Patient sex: F
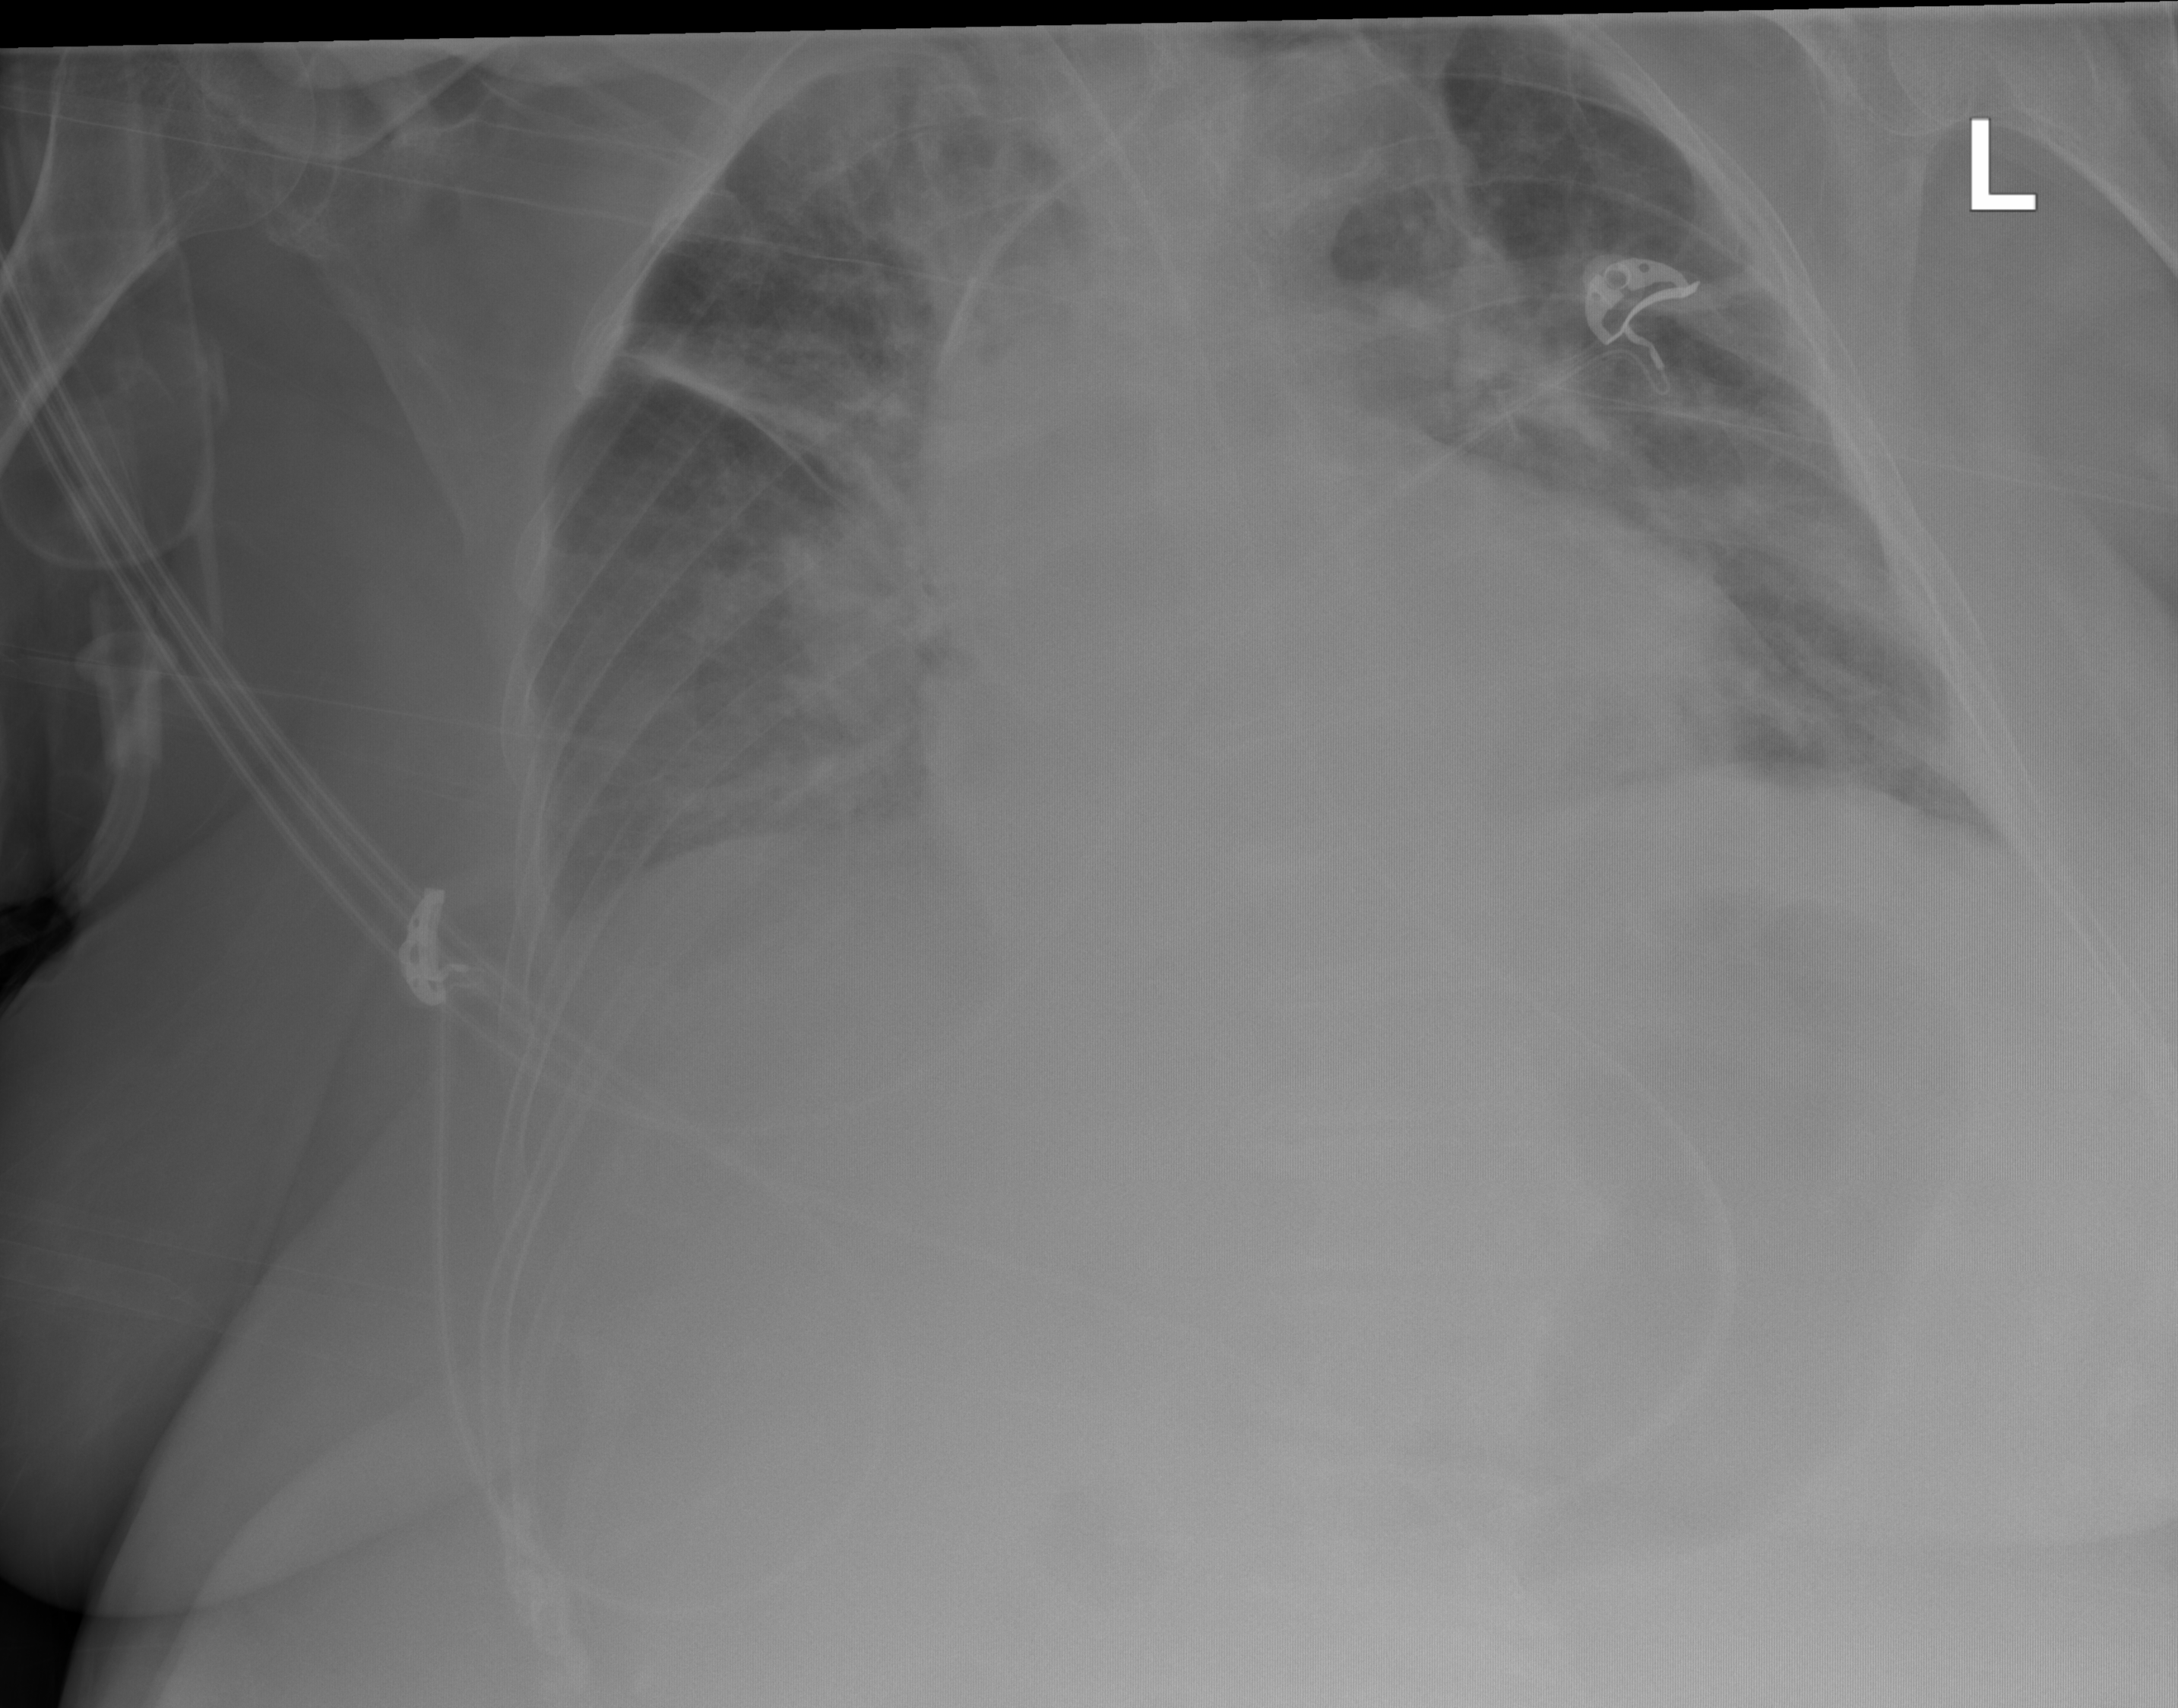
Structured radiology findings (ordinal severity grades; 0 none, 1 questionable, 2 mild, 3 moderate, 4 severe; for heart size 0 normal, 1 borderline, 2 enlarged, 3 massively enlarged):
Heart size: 1
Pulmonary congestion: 2
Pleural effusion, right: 2
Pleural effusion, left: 2
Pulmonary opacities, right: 3
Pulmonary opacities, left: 2
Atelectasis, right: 3
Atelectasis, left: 2